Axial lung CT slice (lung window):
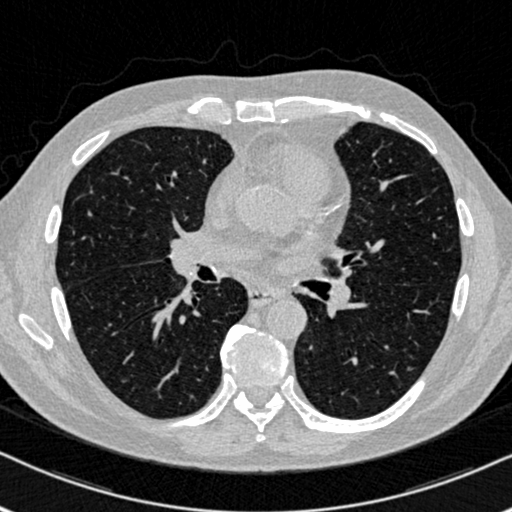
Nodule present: no